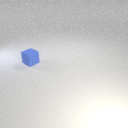
small blue rubber cube